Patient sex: M
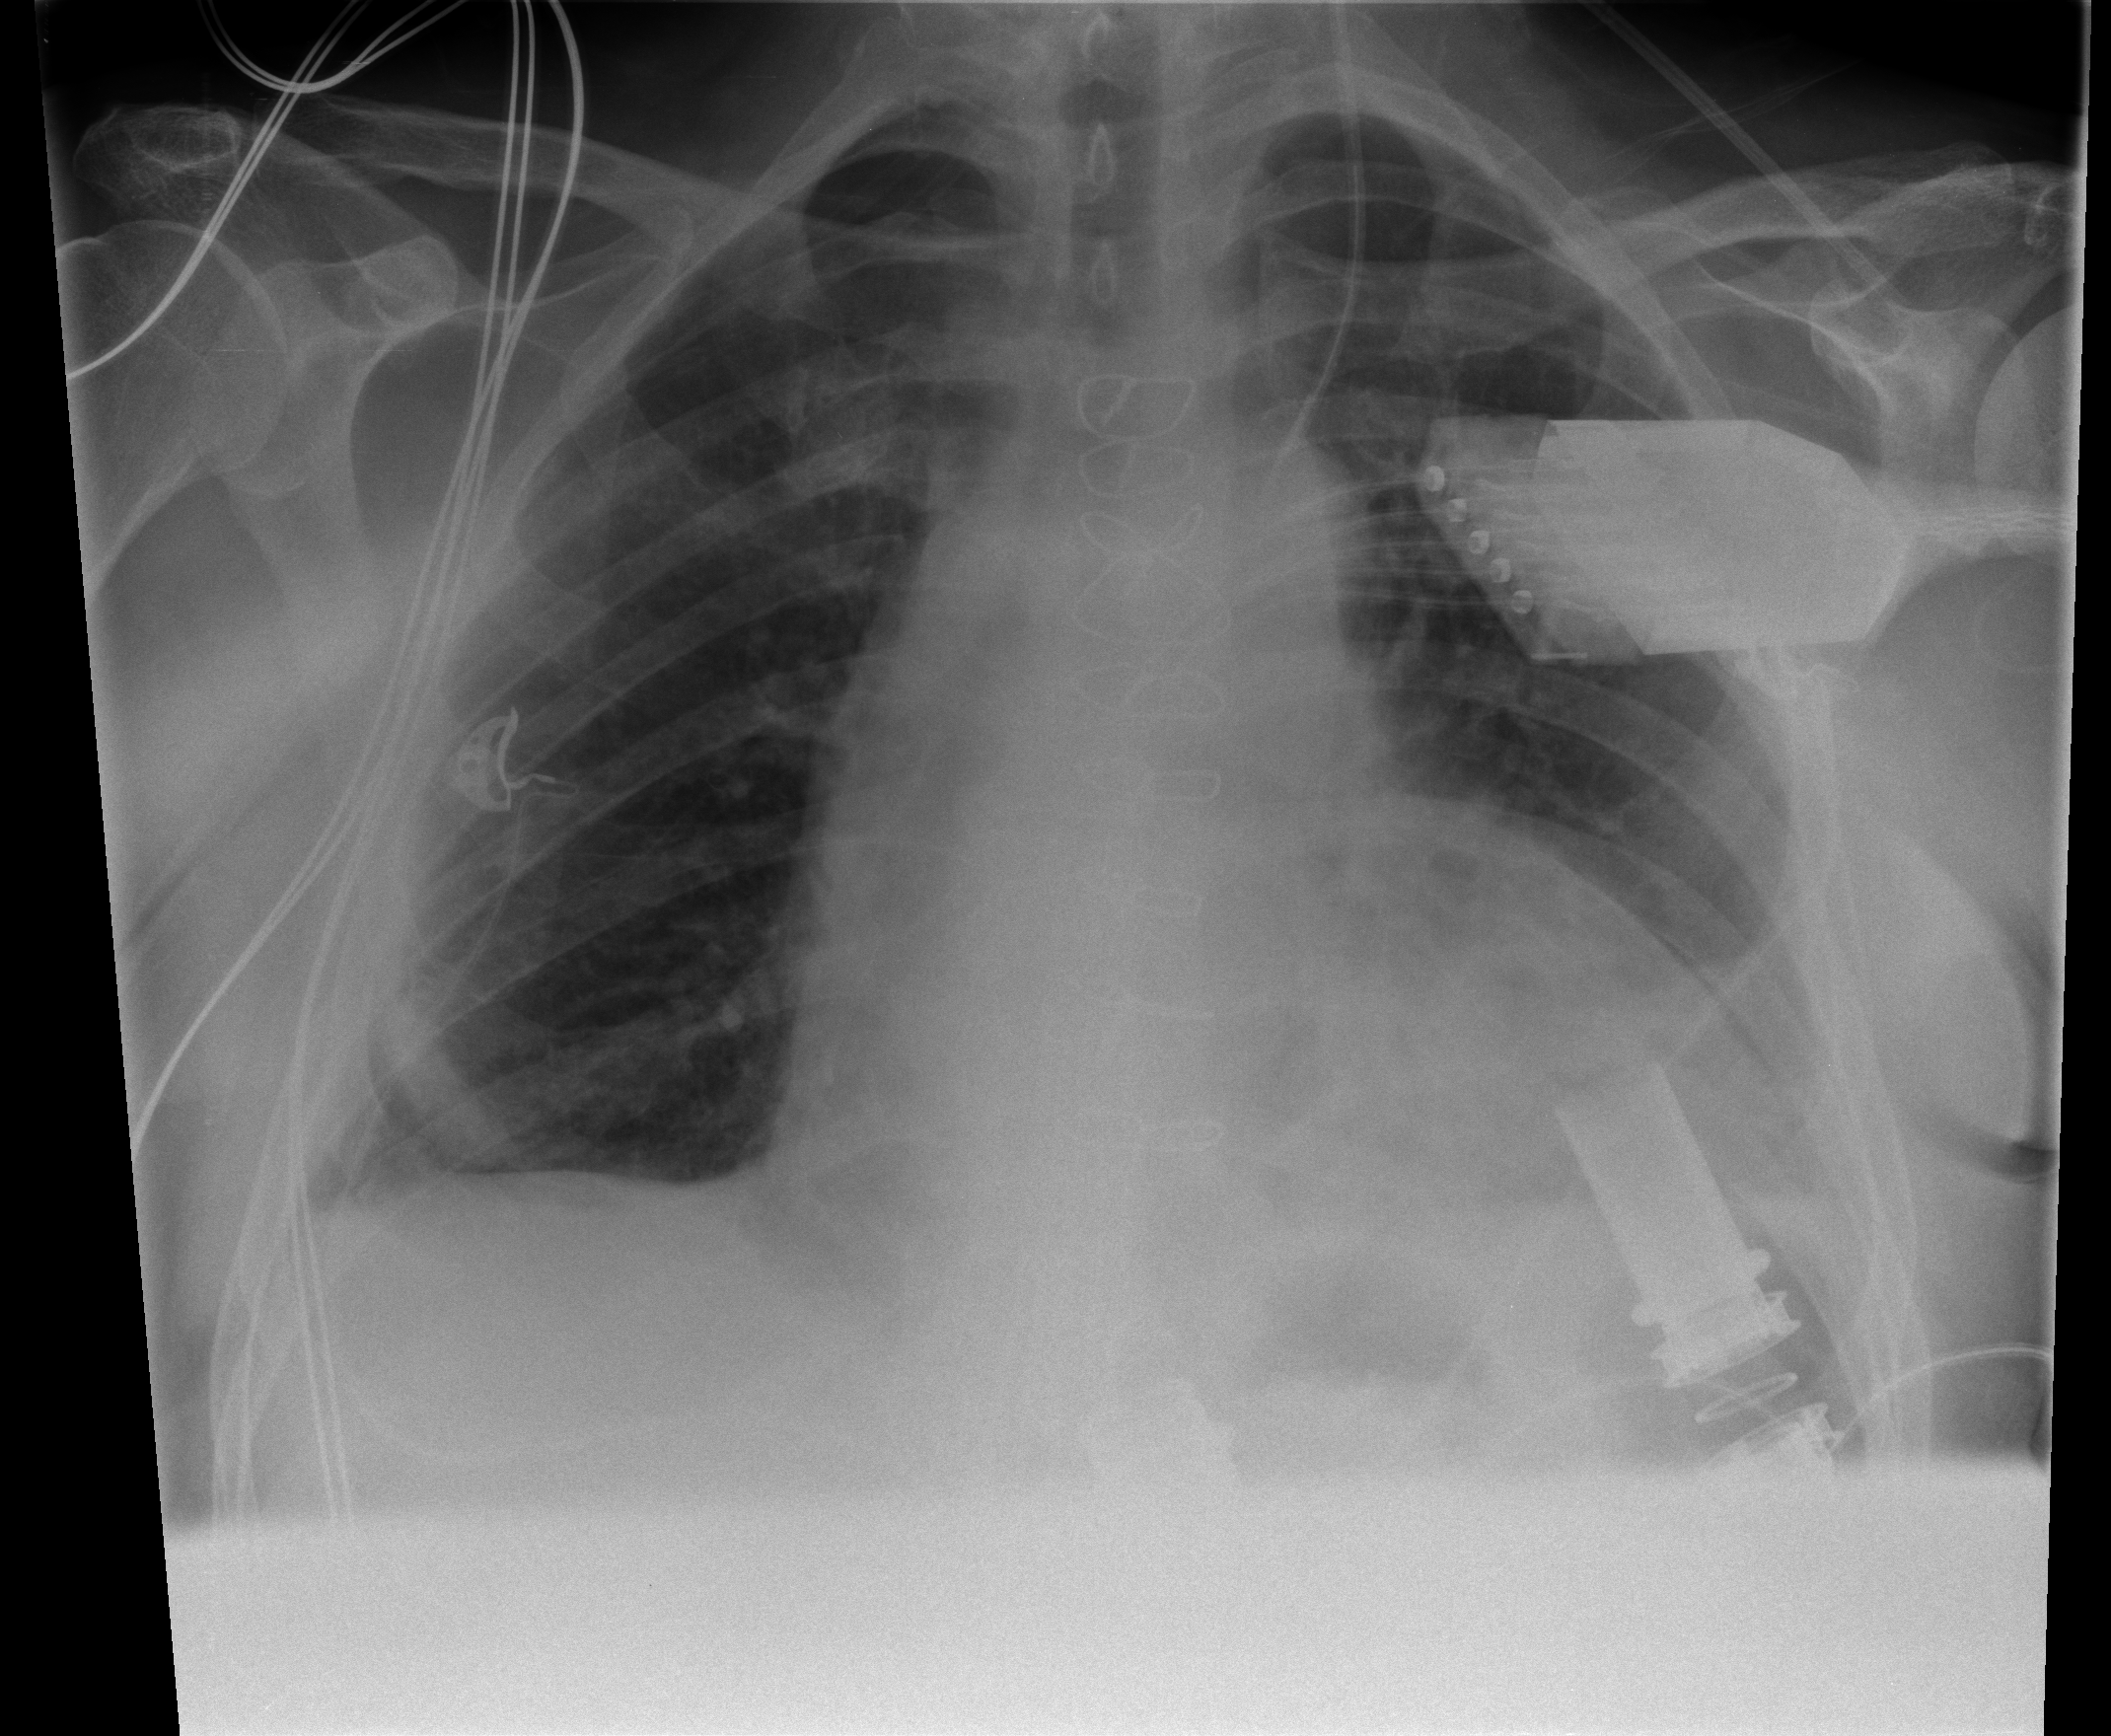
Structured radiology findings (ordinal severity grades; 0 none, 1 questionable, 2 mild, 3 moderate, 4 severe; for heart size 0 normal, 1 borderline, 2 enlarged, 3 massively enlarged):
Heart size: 2
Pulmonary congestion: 1
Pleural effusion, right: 0
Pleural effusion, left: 0
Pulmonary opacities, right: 0
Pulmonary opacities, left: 0
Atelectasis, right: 2
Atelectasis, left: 2